Field crop: maize
Growth stage: 2
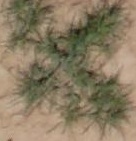
Species: salsola